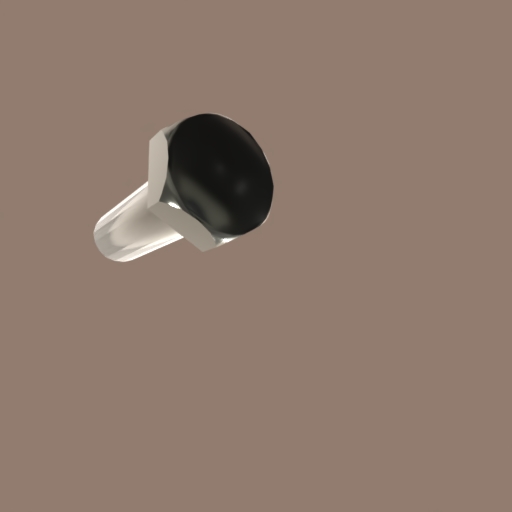
Label: bolt